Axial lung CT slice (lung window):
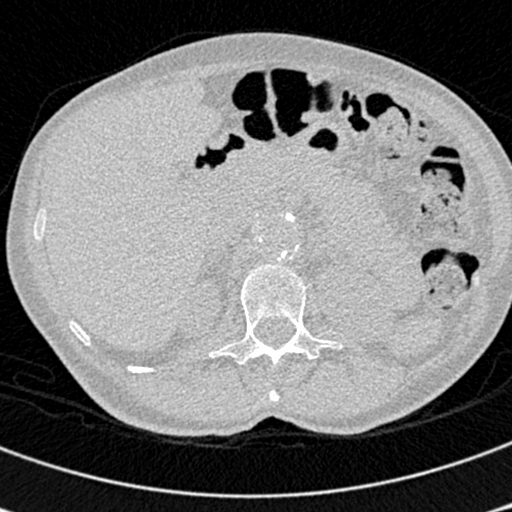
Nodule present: no